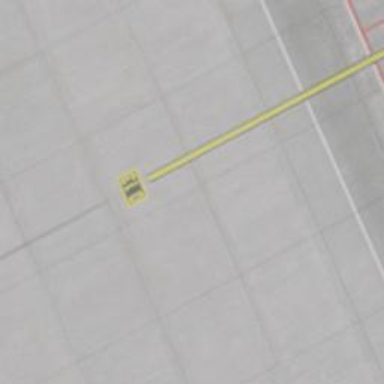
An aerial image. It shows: Airport parking position.